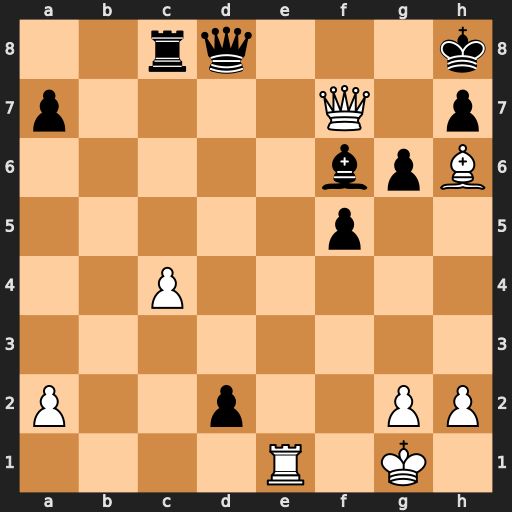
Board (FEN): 2rq3k/p4Q1p/5bpB/5p2/2P5/8/P2p2PP/4R1K1
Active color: w
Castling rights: -
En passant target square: -
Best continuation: Re8+ Qxe8 Qxf6+ Kg8 Qg7#